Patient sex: M
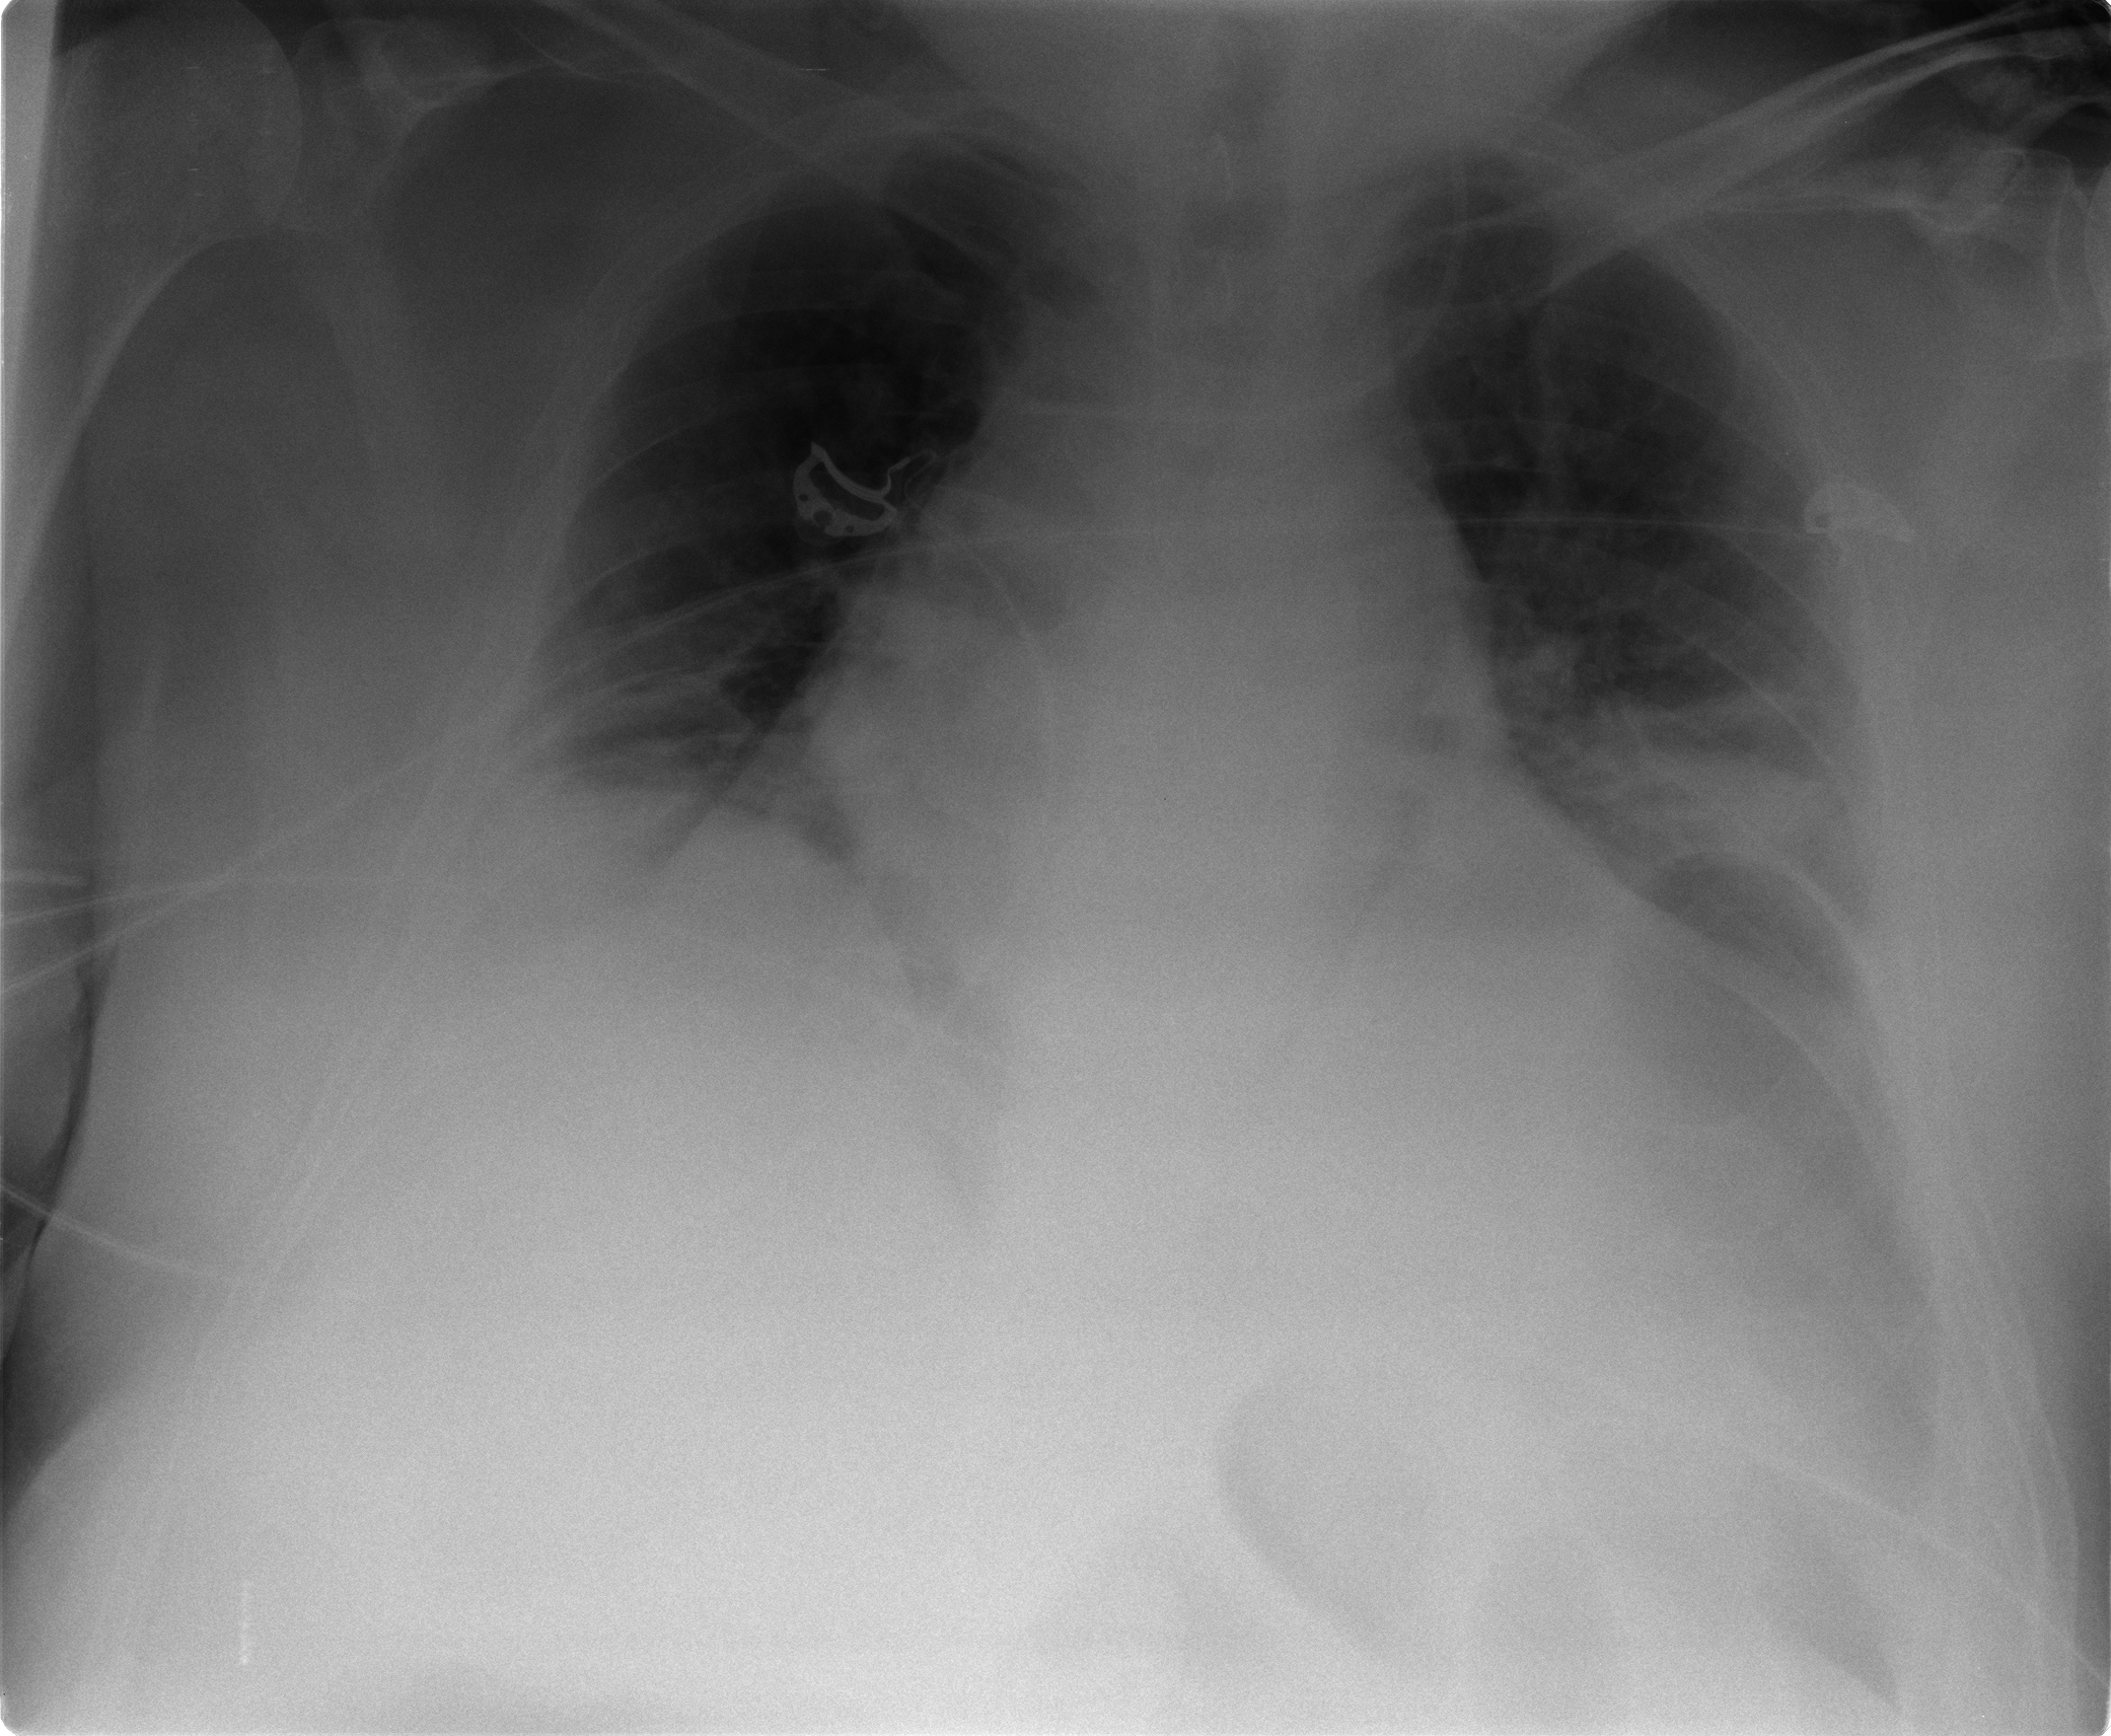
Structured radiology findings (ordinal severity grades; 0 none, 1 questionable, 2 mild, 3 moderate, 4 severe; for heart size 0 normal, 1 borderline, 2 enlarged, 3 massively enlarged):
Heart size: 0
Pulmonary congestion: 0
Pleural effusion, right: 0
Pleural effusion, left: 0
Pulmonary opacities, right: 0
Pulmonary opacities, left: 0
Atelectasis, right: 2
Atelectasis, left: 2